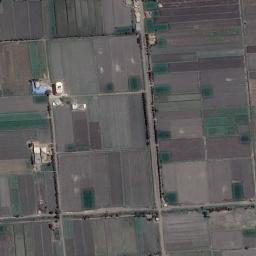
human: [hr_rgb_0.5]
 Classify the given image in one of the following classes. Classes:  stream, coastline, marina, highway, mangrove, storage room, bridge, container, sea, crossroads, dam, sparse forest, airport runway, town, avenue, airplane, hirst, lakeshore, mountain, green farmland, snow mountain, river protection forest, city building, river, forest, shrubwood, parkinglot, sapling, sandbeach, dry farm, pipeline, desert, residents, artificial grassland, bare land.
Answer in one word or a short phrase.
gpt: green farmland